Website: crate-barrel
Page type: billing-address
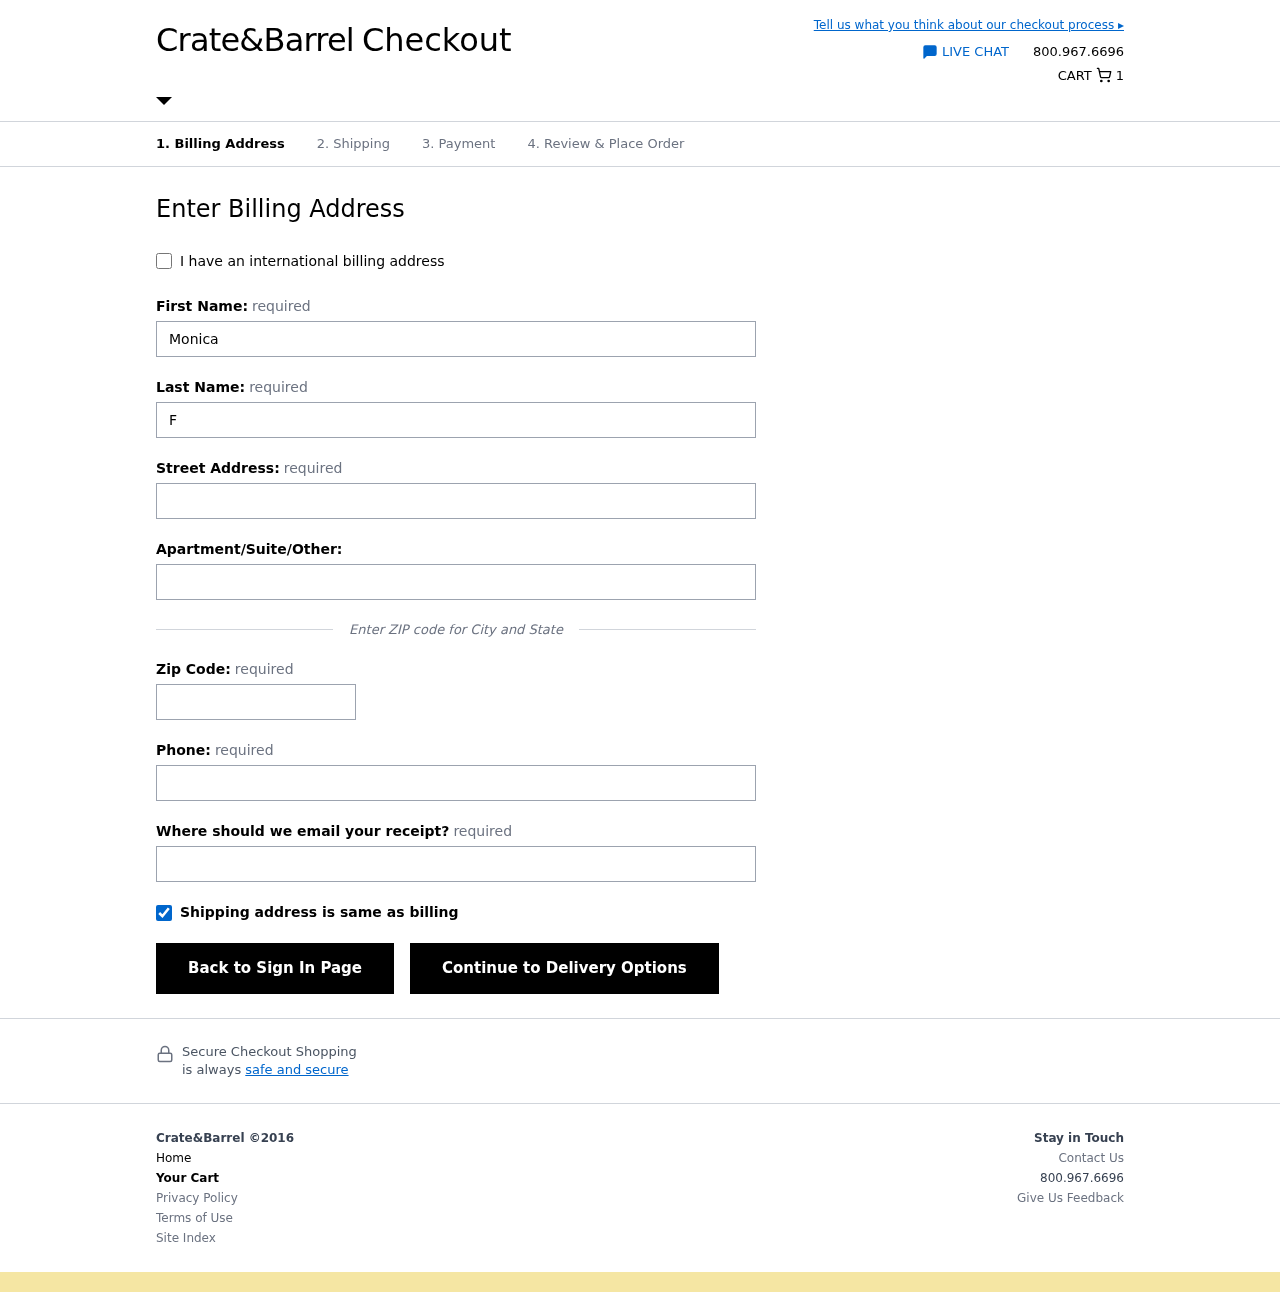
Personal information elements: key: PII_EMAIL
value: monicafuentes@yahoo.com
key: PII_FIRSTNAME
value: Monica
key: PII_LASTNAME
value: Fuentes
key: PII_PHONE
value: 5843161766
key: PII_POSTCODE
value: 17831
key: PII_STREET
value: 3486 Nicole Plaza
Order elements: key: ORDER_NUM_ITEMS
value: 1